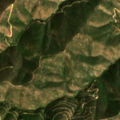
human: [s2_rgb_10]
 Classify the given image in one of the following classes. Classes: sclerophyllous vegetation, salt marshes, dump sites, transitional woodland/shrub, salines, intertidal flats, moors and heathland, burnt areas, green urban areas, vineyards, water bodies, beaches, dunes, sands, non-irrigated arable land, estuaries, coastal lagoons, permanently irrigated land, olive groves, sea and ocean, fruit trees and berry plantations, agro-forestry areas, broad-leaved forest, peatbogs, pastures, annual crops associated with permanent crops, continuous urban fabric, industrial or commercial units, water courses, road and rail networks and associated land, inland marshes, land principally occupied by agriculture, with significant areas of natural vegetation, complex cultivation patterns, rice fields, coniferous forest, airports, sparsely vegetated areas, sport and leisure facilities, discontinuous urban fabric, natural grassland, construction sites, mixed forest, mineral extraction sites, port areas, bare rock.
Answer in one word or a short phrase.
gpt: sclerophyllous vegetation, transitional woodland/shrub